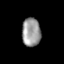
Tissue: lung
Cell type: T cells
Senescence score: 0.23
Nuclear area (px): 520
Mean DAPI intensity: 154.037